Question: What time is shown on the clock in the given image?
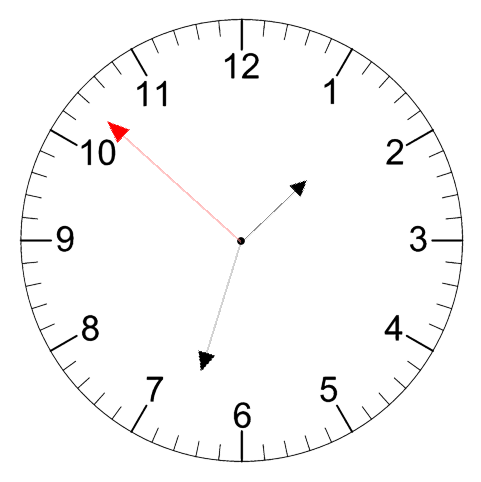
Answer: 01:32:52